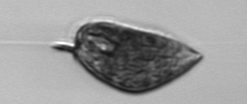
Label: Prorocentrum_micans